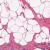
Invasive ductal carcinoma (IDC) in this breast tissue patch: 1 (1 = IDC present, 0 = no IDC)